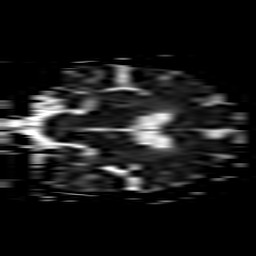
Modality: ADC
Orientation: coronal
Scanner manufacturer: philips
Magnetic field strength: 3 T
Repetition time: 3.087 s
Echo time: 0.076 s